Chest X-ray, PA view. Patient: 67 years old, sex F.
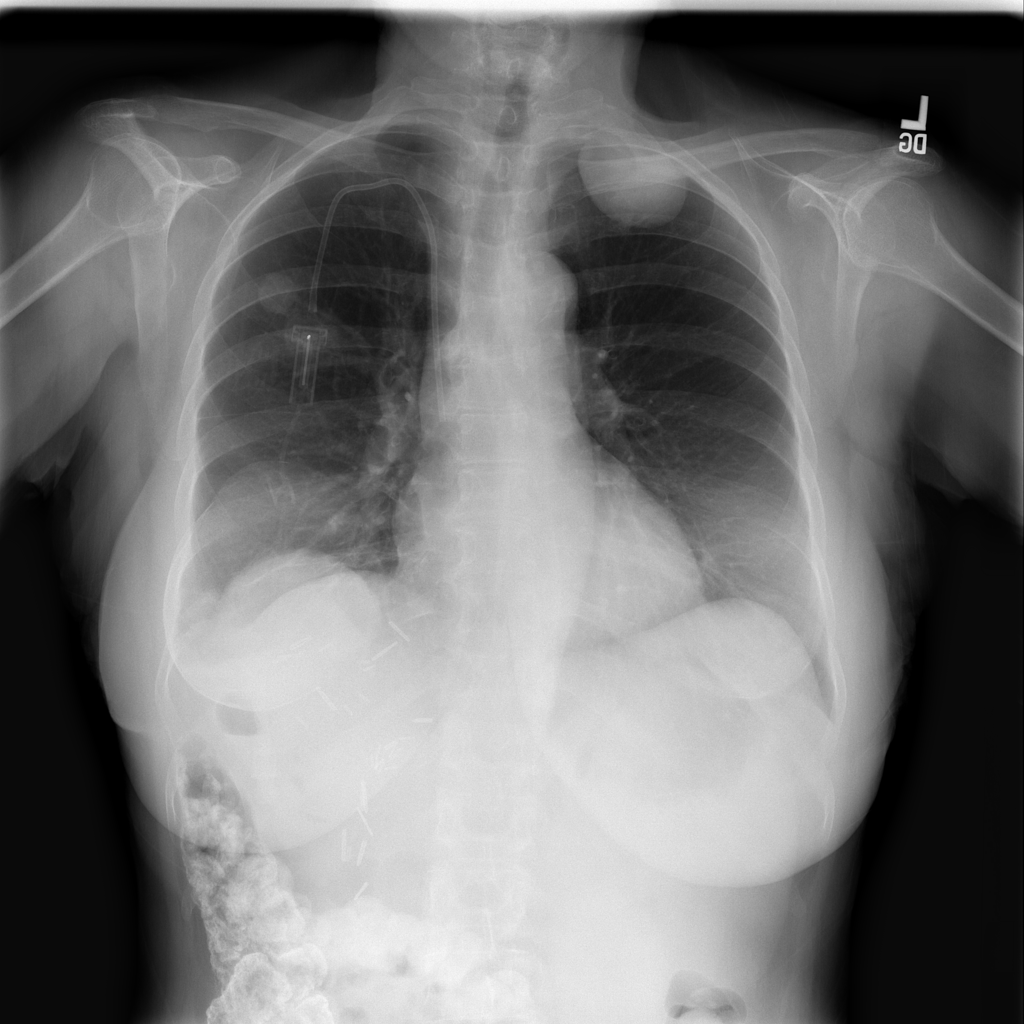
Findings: Mass